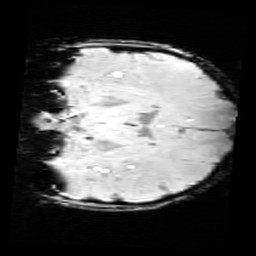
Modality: SWI
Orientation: coronal
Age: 11
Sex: female
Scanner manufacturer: siemens
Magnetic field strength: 3 T
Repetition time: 0.027 s
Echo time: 0.02 s